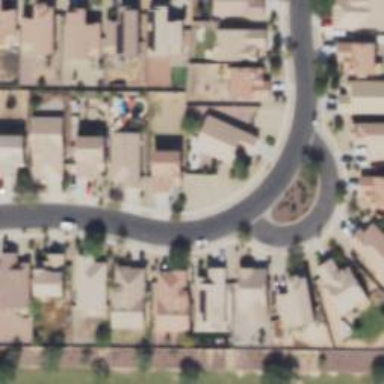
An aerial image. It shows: Asphalt road in residential area.